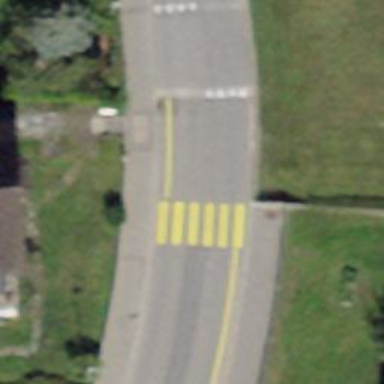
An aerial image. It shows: Marked crossing on the road.